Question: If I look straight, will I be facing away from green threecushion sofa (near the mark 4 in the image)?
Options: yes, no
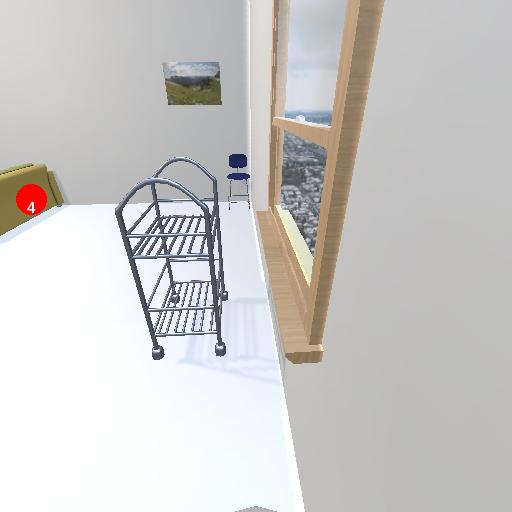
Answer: yes